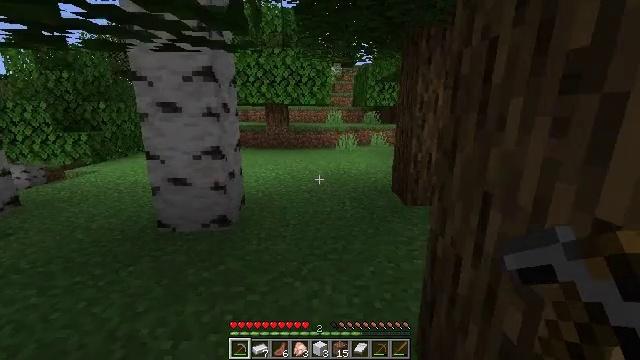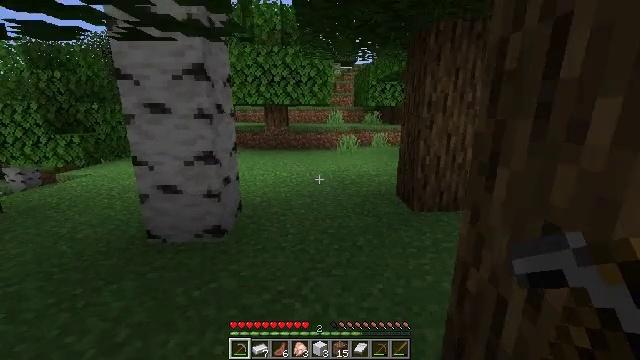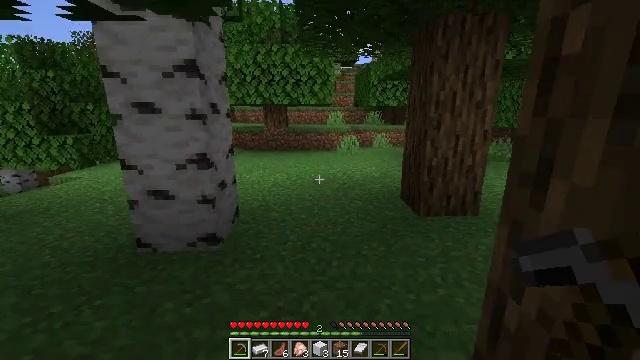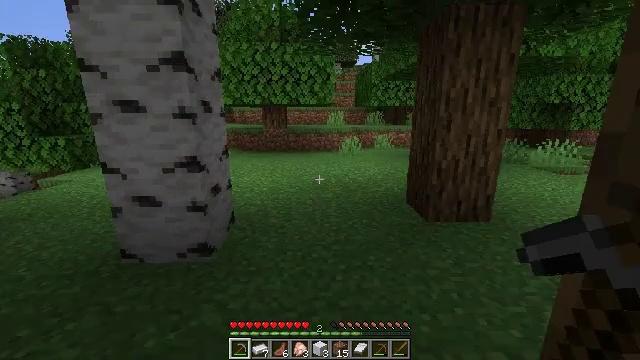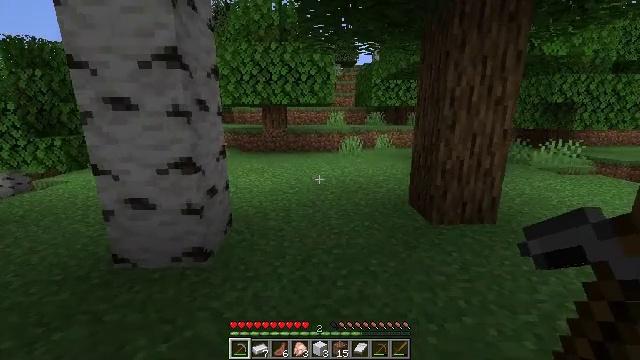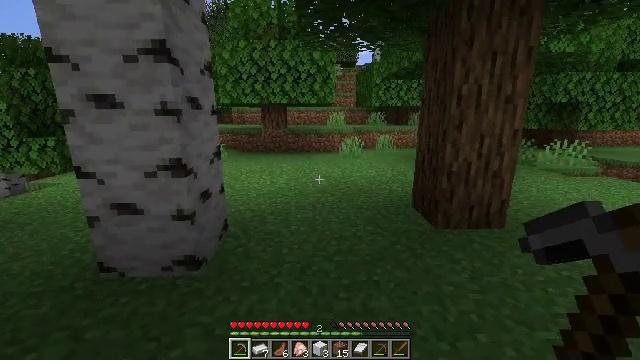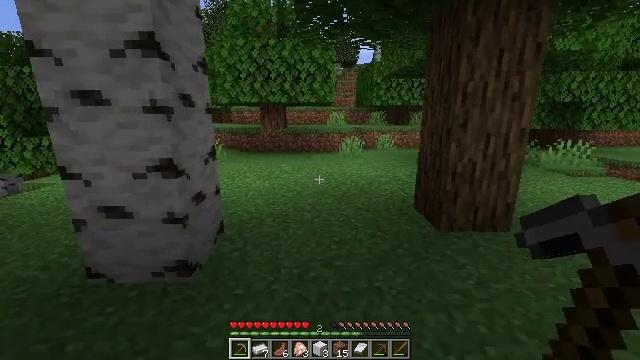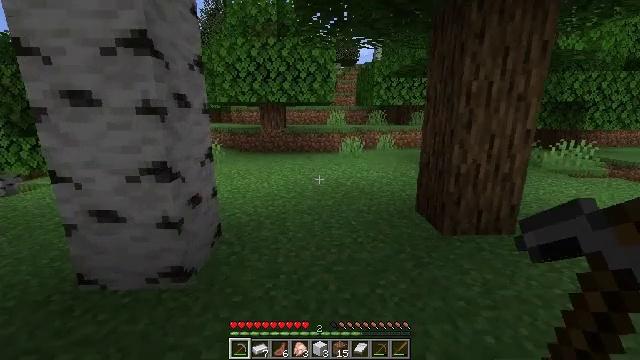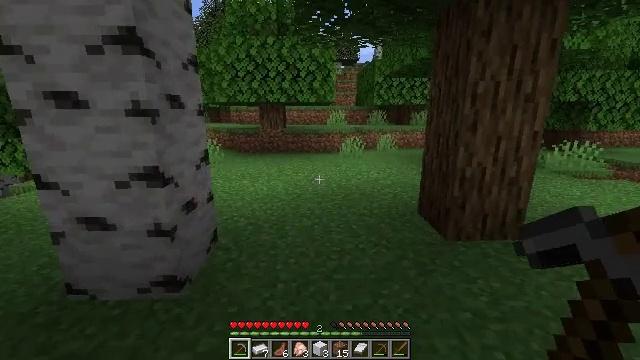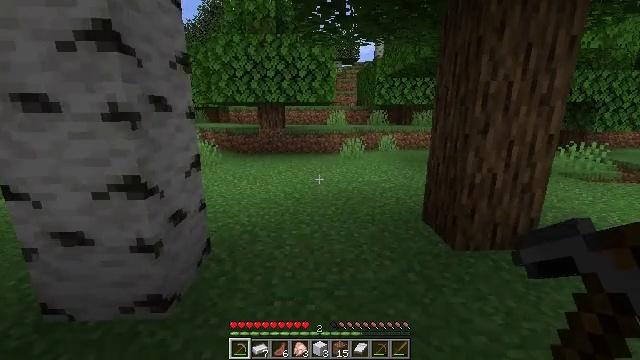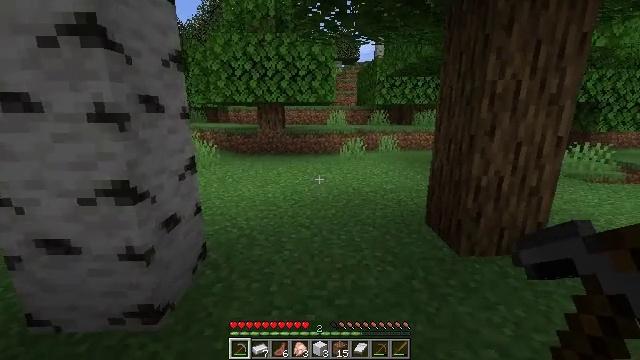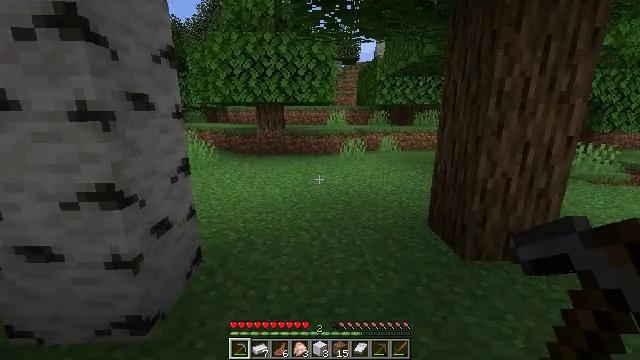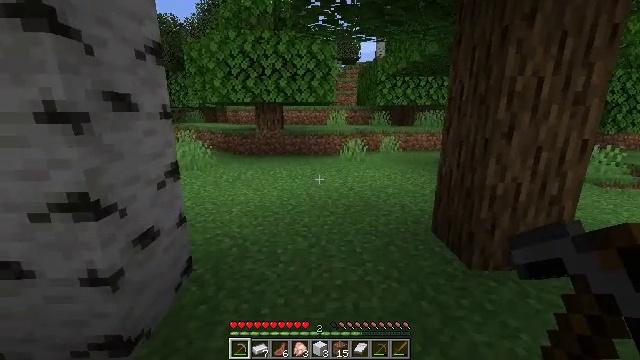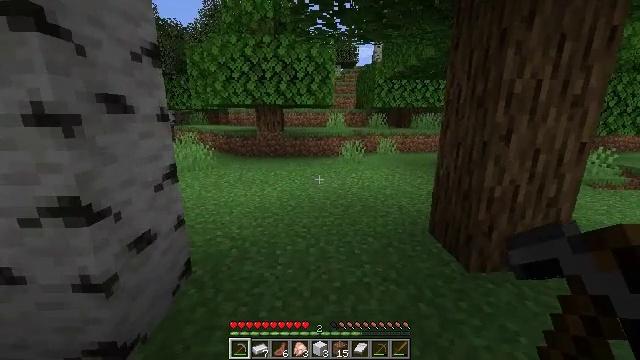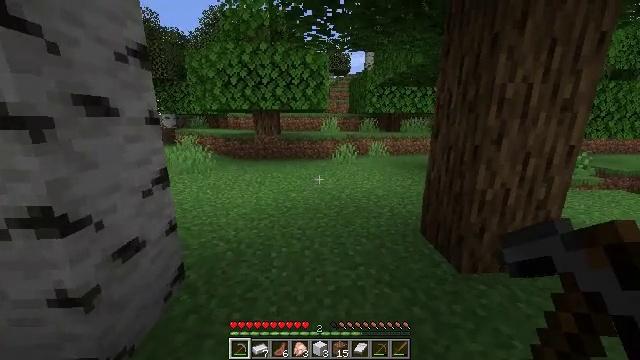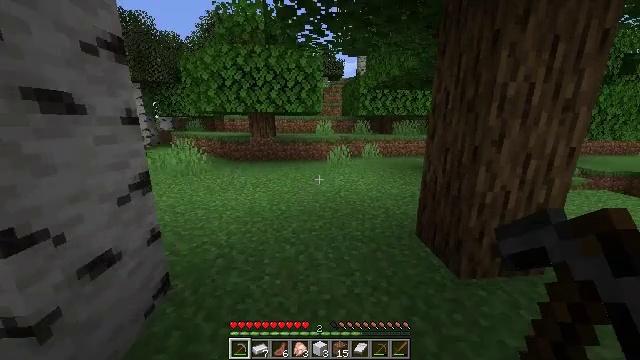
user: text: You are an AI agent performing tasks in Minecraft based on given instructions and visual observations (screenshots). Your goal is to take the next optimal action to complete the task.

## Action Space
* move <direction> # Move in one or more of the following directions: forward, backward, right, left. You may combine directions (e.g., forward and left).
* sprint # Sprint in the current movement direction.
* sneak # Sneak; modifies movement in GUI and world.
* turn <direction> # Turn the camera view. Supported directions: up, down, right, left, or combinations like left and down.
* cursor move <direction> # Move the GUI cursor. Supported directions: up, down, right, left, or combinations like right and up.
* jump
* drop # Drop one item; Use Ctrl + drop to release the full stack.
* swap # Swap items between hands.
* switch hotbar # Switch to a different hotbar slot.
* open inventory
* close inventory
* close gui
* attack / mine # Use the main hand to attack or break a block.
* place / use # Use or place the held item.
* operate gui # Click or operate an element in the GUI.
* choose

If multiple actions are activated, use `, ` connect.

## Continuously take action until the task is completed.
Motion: motion action
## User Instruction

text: Attack the chest to pick it up.
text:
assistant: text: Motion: move forward
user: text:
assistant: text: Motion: move forward
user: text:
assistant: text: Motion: move forward
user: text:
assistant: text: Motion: move forward
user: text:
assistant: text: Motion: no_op
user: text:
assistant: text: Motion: no_op
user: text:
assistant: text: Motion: move forward
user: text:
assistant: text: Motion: move forward
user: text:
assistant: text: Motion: move forward
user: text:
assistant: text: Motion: no_op
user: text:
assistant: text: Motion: no_op
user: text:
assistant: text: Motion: move forward
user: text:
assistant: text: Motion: move forward
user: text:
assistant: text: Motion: move forward, turn right
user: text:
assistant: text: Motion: move forward, turn right
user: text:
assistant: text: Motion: move forward, turn right
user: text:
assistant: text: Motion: move forward and move left, turn right and down
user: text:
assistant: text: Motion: move forward and move left, turn right and down
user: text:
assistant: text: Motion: move forward and move left, turn right
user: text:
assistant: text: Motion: move forward and move left, turn right and down
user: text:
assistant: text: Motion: move forward and move left, turn right
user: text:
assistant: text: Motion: move forward and move left, turn right
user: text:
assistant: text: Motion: move forward and move left
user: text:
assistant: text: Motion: move forward and move left
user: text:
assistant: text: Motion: move forward and move left
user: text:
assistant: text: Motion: move forward and move left
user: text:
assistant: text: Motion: move forward and move left, turn right
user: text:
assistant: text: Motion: move forward and move left, turn right
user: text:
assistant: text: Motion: move forward and move left
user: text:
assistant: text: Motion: move forward and move left